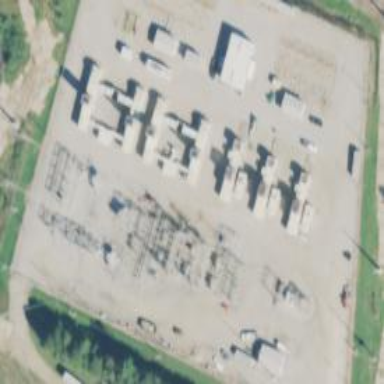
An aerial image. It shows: Gas turbine generator is in use.